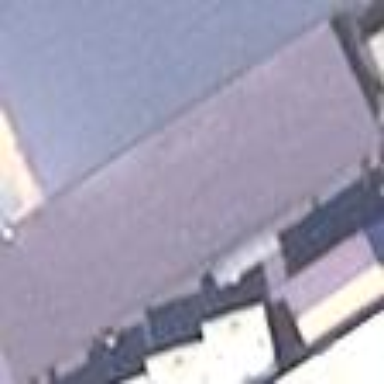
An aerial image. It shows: Retail building.